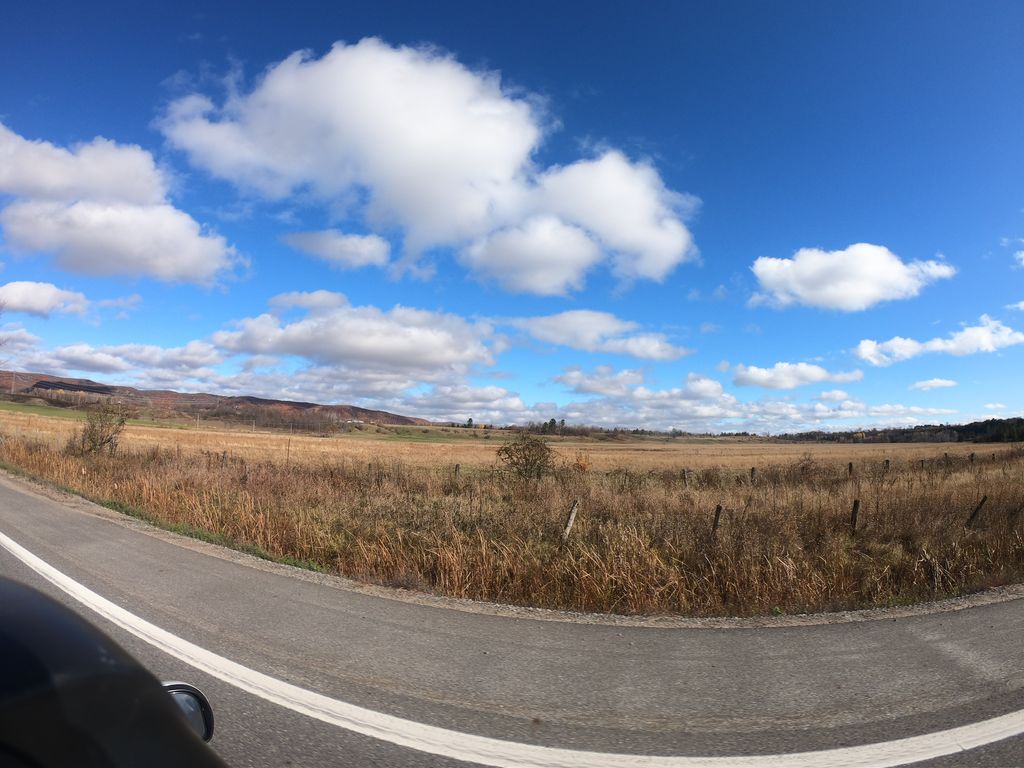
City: ottawa-gatineau